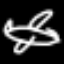
Label: airplane